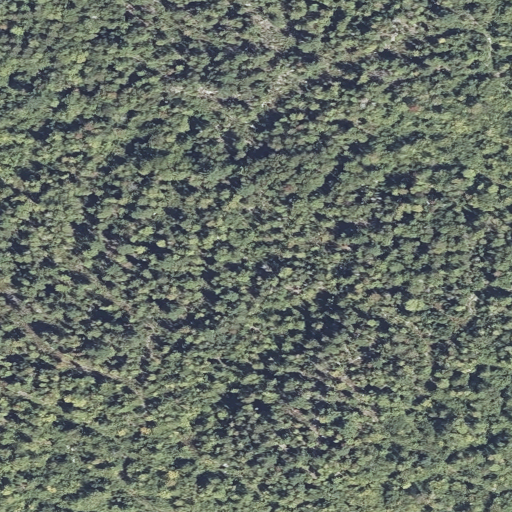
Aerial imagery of ridge(s) in Maine named Alden Ridge containing mixed forest, deciduous forest, evergreen forest, shrub, and grassland